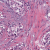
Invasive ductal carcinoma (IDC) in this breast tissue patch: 1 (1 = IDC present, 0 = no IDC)